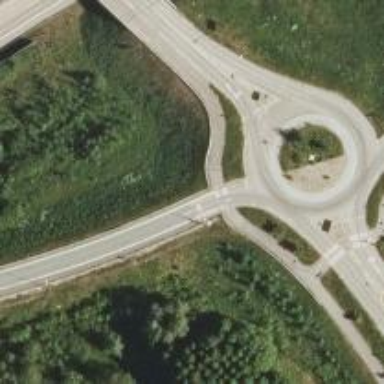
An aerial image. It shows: Tertiary road with asphalt surface leading to roundabout.